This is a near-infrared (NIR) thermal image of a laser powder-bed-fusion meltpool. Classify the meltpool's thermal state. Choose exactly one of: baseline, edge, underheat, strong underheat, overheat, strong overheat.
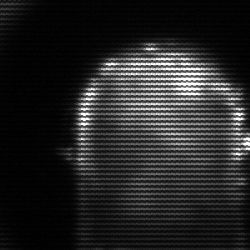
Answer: baseline